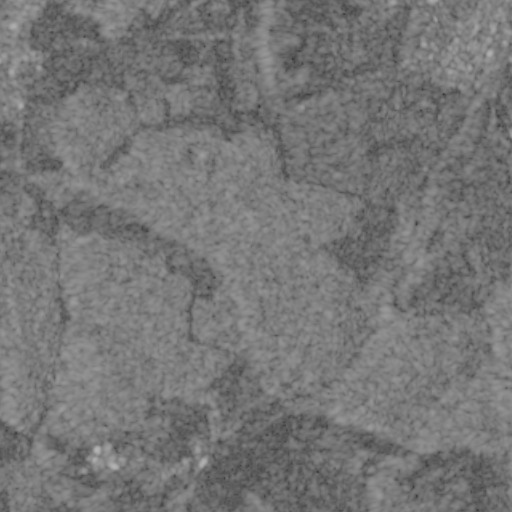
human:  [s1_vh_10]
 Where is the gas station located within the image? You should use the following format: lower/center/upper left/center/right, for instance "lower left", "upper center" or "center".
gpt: The gas station is located in the upper right of the image.
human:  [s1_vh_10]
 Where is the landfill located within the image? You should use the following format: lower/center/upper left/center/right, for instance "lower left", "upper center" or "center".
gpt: The landfill is located in the lower left of the image.
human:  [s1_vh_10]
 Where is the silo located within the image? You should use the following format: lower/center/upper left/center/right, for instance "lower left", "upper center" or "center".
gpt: The silo is located in the lower left of the image.
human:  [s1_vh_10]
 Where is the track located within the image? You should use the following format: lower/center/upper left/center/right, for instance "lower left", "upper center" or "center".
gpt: There is no track in the image.

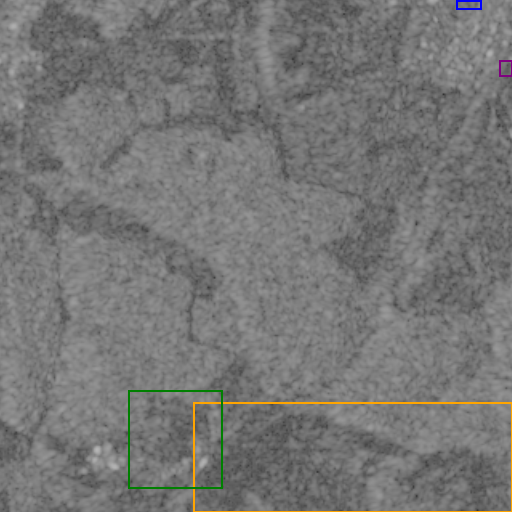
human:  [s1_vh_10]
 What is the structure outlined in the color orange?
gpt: The structure outlined in orange is a crop field.
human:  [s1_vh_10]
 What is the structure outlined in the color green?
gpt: The structure outlined in green is a landfill.
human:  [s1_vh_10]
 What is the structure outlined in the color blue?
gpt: The structure outlined in blue is a park.
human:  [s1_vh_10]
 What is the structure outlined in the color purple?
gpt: The structure outlined in purple is a parking lot.
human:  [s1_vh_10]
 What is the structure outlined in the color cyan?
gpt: There is no cyan outline.